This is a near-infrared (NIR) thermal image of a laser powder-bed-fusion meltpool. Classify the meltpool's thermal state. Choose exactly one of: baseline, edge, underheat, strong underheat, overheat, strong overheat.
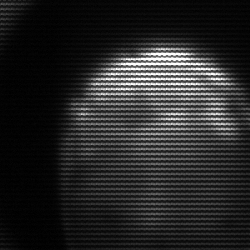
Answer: edge